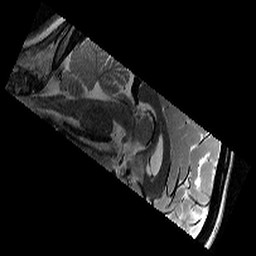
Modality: T2w
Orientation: sagittal
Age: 11
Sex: female
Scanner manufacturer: siemens
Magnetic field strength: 3 T
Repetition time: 9.23 s
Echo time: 0.067 s